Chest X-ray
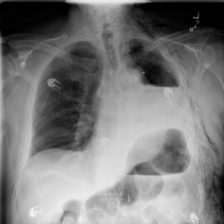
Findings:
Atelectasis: negative
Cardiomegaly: negative
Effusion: positive
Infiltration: negative
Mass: negative
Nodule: negative
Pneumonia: negative
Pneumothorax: negative
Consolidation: negative
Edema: positive
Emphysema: positive
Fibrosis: negative
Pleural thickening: negative
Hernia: negative